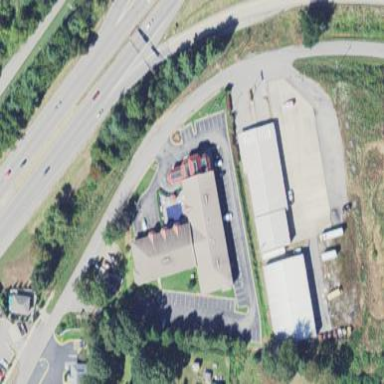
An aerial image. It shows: Motel building.